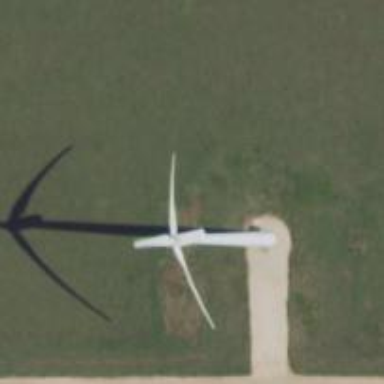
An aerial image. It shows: Wind generator using wind turbines of horizontal axis.